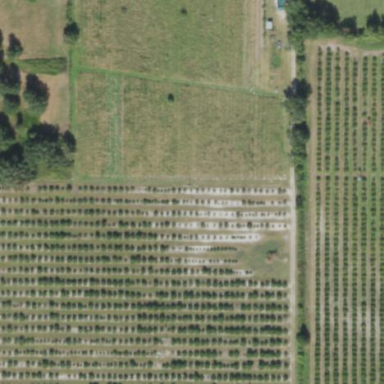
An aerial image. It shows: Plant nursery cultivating trees.